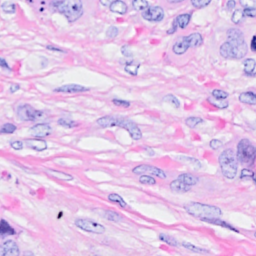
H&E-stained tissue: Breast